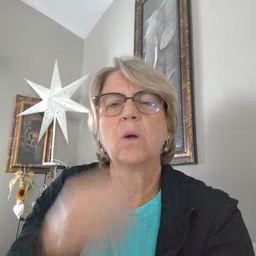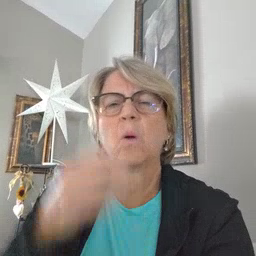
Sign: nuts